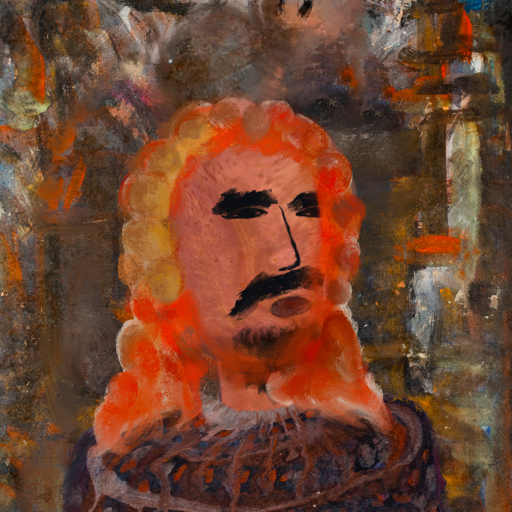
Background: GypsyQueen, Head And Neck Side: Mother_And_Son_Mother, Face Side: Mosgoul, Bust: Hypocrite, Hair Side: Rupkatha, Head Accessory: Blank, Second Necklace: Blank, Necklace: Blank, Baby: Blank